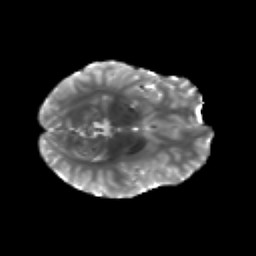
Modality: T2w
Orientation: axial
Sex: female
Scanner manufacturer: siemens
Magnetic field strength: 3 T
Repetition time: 5 s
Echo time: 0.071 s